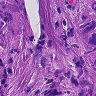
Metastatic tissue present: yes